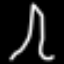
Label: The Eiffel Tower